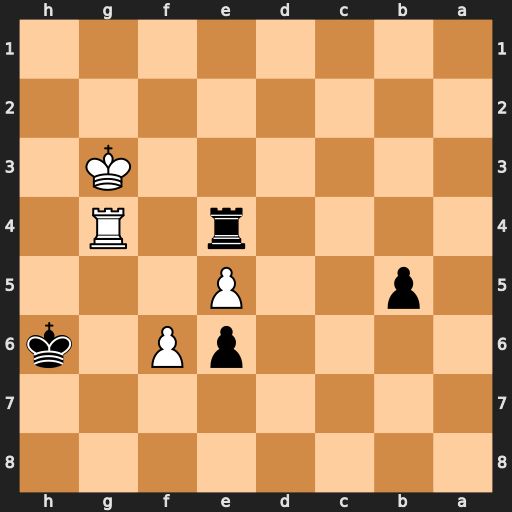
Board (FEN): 8/8/4pP1k/1p2P3/4r1R1/6K1/8/8
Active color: b
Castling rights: -
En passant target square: -
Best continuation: Rxg4+ Kxg4 b4 f7 Kg7 f8=R Kxf8